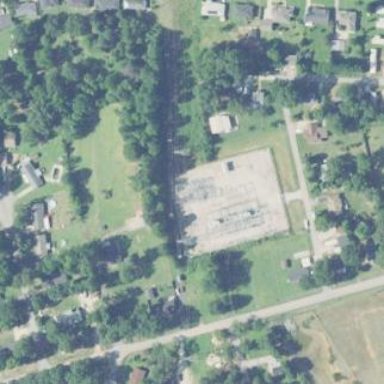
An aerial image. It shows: Distribution level power substation surrounded by fence.